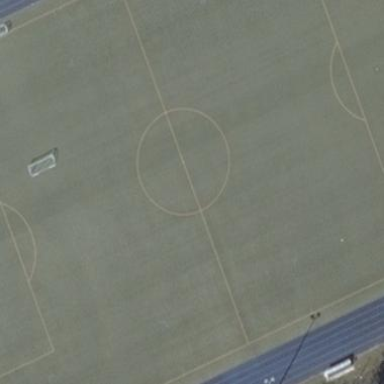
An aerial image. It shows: Artificial turf soccer pitch for leisure sport activities.